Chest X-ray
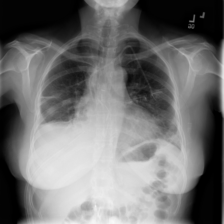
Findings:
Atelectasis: negative
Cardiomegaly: negative
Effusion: positive
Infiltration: negative
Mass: negative
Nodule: negative
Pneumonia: negative
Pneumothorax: negative
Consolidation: negative
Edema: negative
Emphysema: negative
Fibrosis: negative
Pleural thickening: negative
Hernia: negative